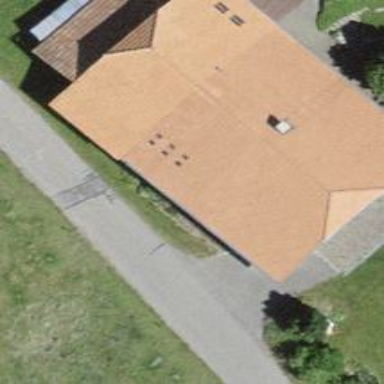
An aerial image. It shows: Farm building with half-hipped roof shape.